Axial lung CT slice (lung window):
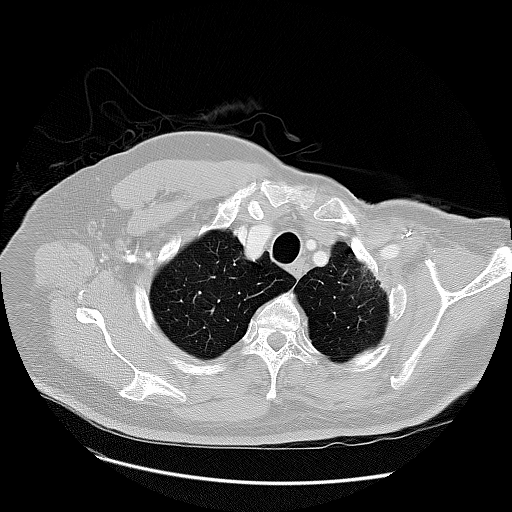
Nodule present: no